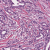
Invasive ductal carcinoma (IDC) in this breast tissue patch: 1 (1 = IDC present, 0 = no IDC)